Question: The below checkbox is appearing on top of the checkbox label. Like so -

The label should be appearing beside the checkbox.
Here is the code im using -
'''
<s:checkbox label="Visibilty - Everyone" name="checkboxField1" value="aBoolean" fieldValue="true"/>
'''
Thanks
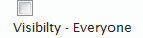
Answer: Customize your struts theme by changing the 'labelposition'. (the answer is accumulated from comments)